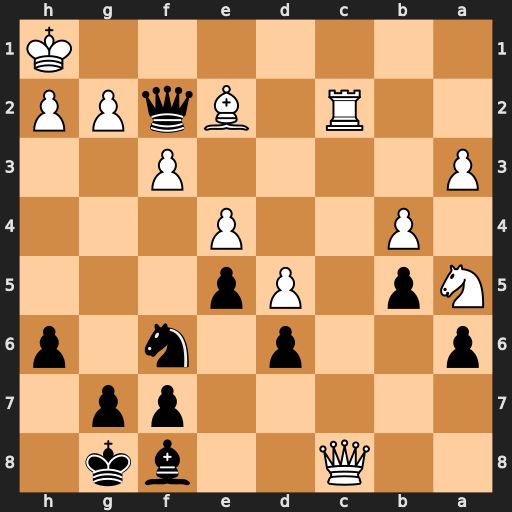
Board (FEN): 2Q2bk1/5pp1/p2p1n1p/Np1Pp3/1P2P3/P4P2/2R1BqPP/7K
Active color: b
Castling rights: -
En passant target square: -
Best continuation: Qe1+ Bf1 Qxf1#